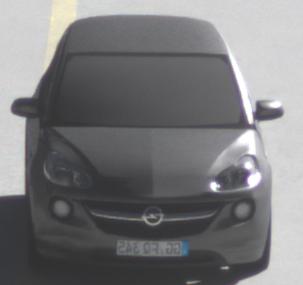
Make: Opel
Model: ADAM 1.2
Detailed model: ADAM
Model produced from: 2013/01
Model produced until: 2014/11
Doors: 3
Color: gray
Road condition: dry road
Daytime: morning or afternoon
Contrast: high contrast